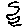
Label: zigzag